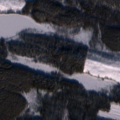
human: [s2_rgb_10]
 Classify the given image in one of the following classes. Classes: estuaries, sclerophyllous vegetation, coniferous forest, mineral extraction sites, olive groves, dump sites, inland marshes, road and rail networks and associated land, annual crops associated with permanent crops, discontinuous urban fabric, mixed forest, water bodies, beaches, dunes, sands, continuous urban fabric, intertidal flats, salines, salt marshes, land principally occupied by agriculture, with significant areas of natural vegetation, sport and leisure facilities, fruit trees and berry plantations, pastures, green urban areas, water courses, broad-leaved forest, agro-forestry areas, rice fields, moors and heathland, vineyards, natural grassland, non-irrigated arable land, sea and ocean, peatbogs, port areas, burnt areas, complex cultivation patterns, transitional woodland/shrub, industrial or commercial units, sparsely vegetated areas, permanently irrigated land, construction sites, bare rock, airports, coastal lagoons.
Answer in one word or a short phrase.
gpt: coniferous forest, mixed forest, transitional woodland/shrub